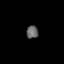
Tissue: lung
Cell type: Endothelial cells
Senescence score: 0.6518
Nuclear area (px): 147
Mean DAPI intensity: 101.435